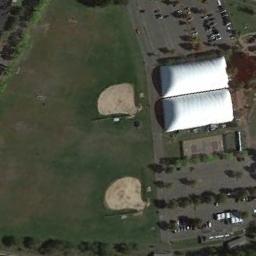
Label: baseball_diamond